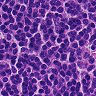
Metastatic tissue present: no